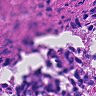
Metastatic tissue present: no